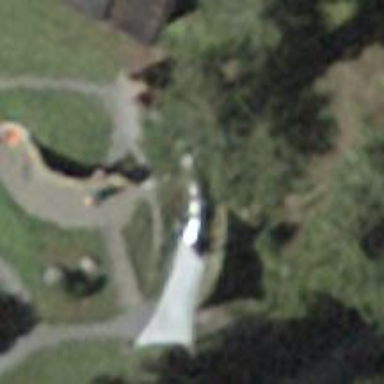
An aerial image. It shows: Playground with slide.